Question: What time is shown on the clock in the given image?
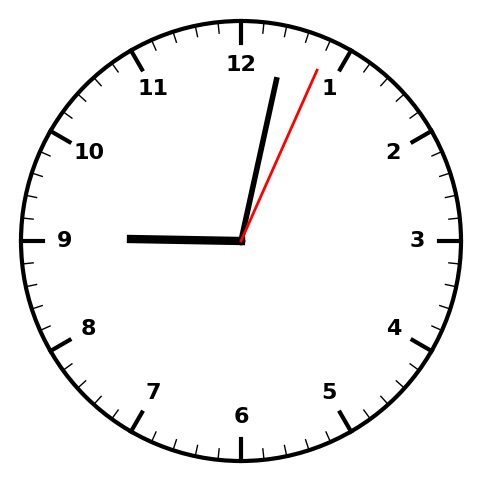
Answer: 09:02:04